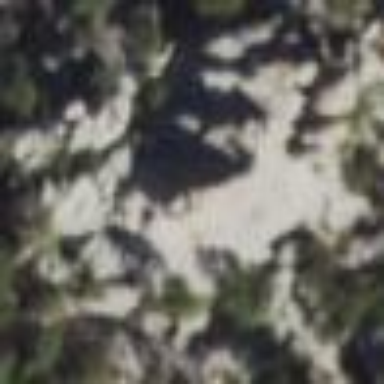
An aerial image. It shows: Landscape of bare rock.